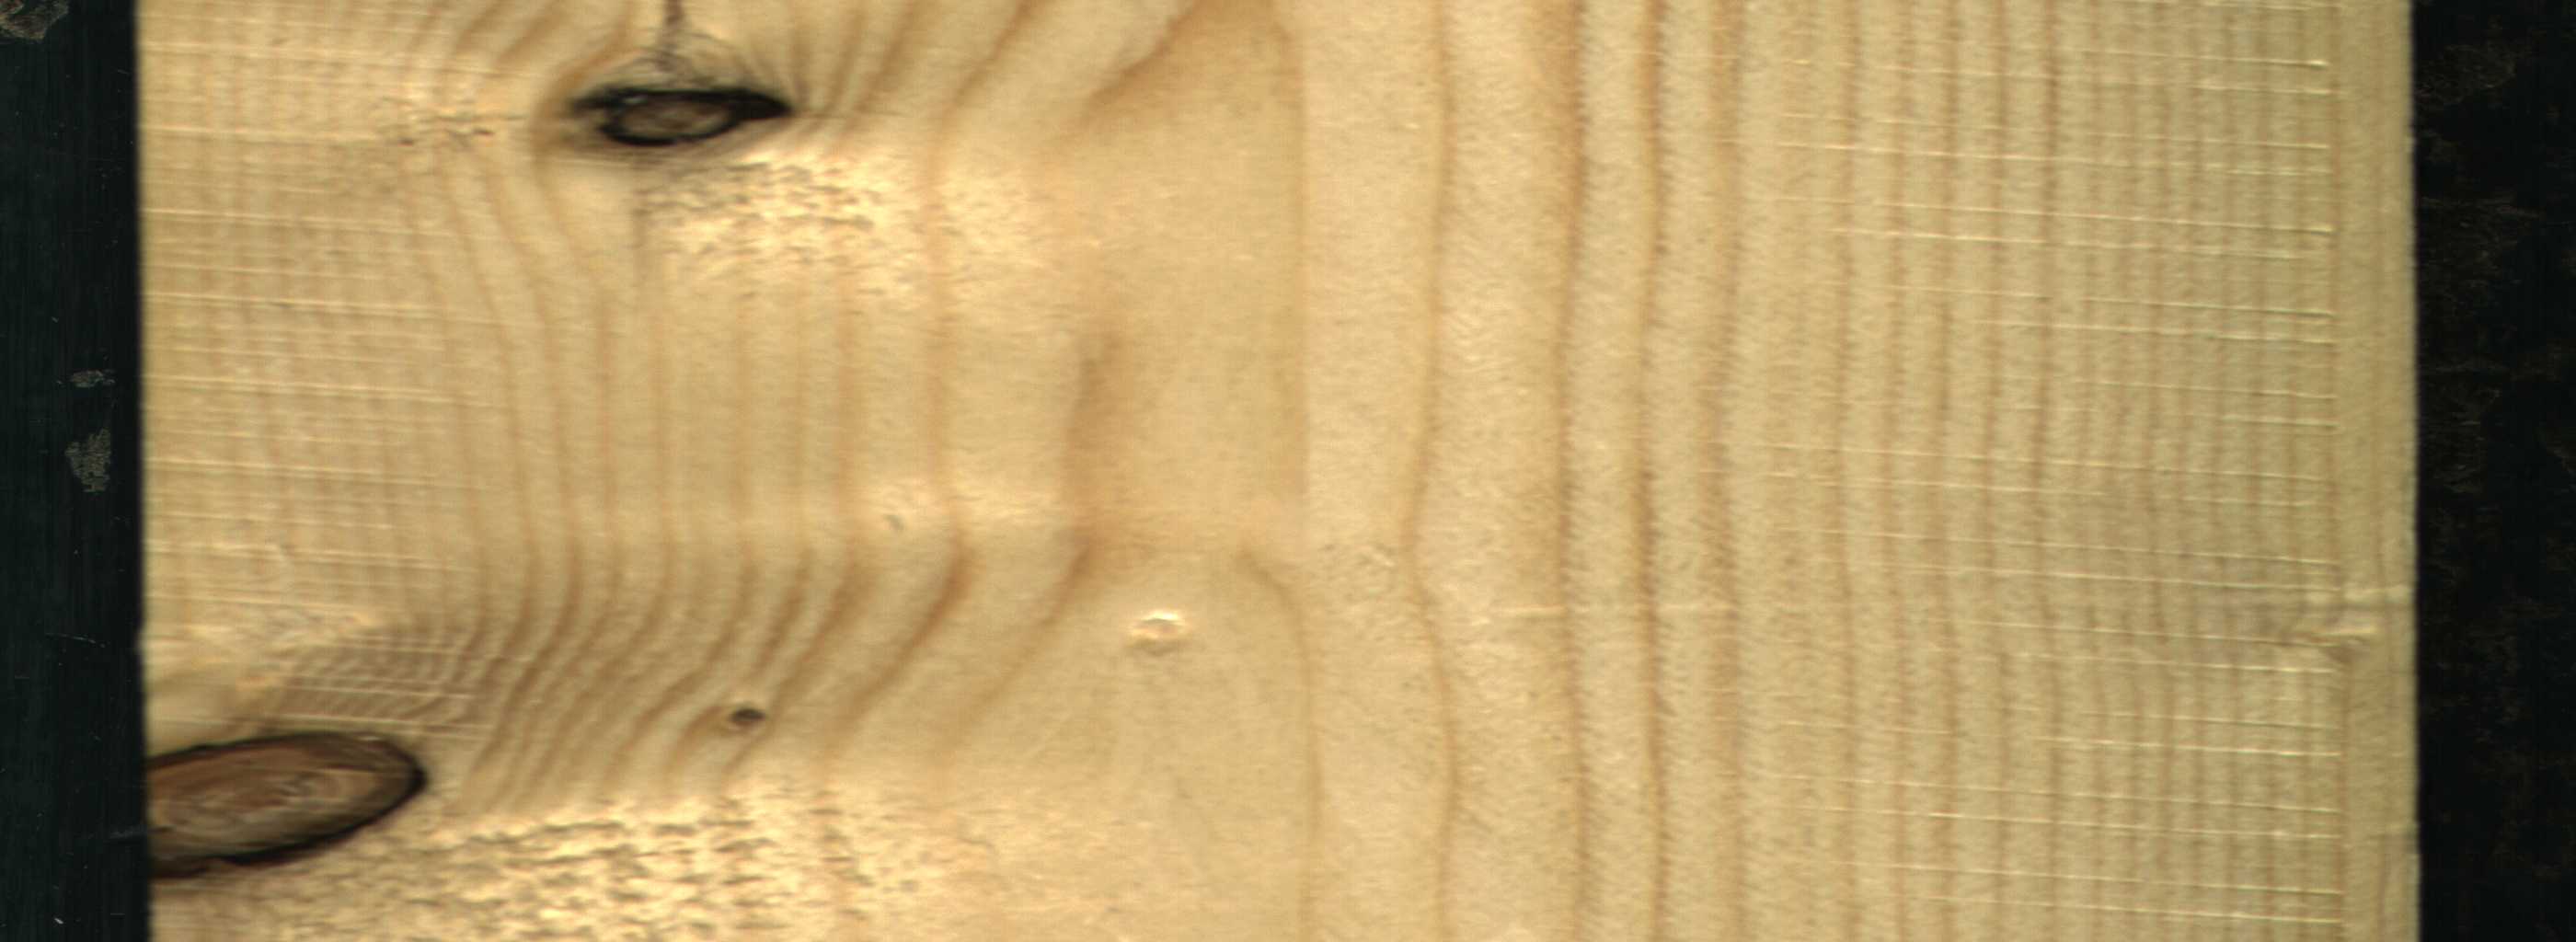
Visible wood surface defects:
Dead_Knot
Dead_Knot
Live_Knot